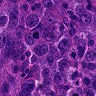
Metastatic tissue present: yes